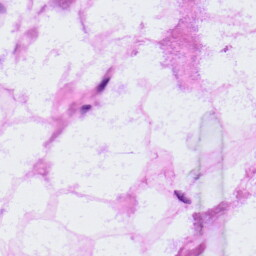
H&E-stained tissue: LymphNode